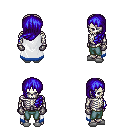
a pixel art fantasy rpg character, male body template, skeleton, white trimmed cape, teal pants, blue left-swept hairstyle, metal gloves, white slippers, four views (front, back, left, right), 2x2 character sprite sheet, small pixel art, hard edges, no anti-aliasing